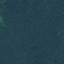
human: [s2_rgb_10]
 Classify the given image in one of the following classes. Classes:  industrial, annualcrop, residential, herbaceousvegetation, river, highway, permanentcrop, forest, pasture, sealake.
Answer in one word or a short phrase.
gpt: Forest